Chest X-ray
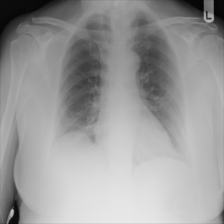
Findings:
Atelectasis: negative
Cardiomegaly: negative
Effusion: negative
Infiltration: negative
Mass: negative
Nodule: negative
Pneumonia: negative
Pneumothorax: negative
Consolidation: negative
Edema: negative
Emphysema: negative
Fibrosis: negative
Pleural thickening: negative
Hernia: negative